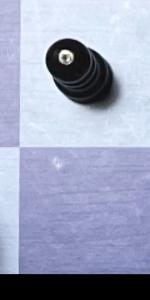
Label: Empty